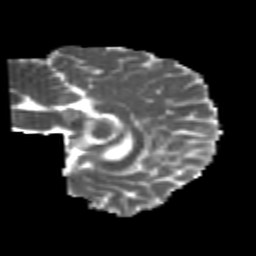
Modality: MD
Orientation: sagittal
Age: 20
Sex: female
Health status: healthy
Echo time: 0.074 s